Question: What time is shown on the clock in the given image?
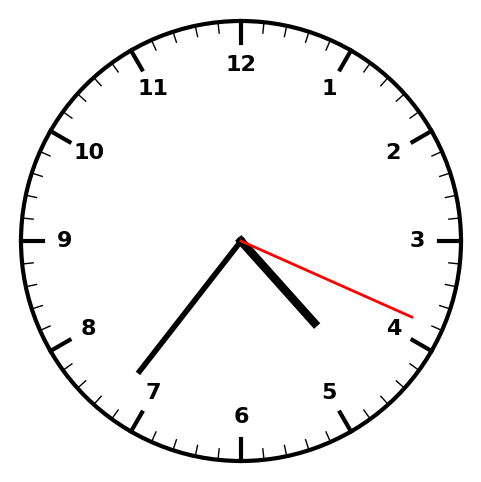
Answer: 04:36:19